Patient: sex M, age 58
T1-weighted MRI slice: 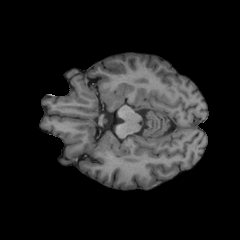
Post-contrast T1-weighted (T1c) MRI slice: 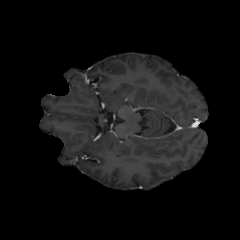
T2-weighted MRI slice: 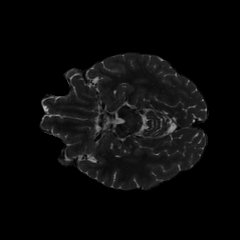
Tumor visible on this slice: no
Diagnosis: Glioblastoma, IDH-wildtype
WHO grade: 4